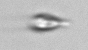
Label: Cryptophyta